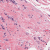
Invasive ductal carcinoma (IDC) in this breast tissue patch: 1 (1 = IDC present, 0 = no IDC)